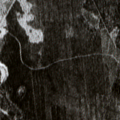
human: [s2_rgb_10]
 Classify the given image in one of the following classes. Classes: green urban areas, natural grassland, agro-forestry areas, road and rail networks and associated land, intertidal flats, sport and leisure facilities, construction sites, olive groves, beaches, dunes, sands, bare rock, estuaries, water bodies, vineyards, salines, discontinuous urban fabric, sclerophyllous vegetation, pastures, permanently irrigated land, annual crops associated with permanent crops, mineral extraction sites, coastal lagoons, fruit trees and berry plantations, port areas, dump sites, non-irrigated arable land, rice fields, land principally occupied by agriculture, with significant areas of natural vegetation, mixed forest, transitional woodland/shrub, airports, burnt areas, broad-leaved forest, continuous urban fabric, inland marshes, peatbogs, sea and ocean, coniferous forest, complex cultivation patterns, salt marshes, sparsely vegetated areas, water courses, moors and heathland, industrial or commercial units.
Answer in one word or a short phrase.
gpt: coniferous forest